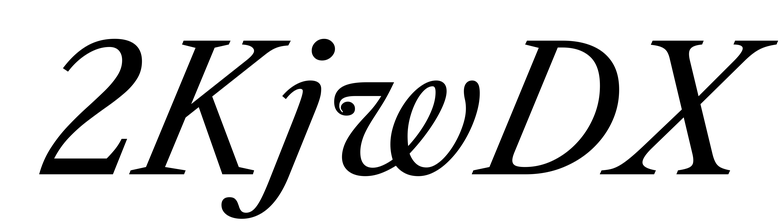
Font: LibreCaslonText-Italic_Italic